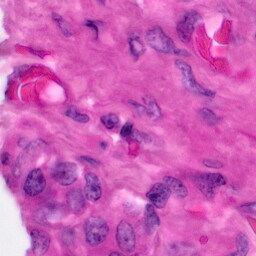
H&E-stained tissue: Pancreatic